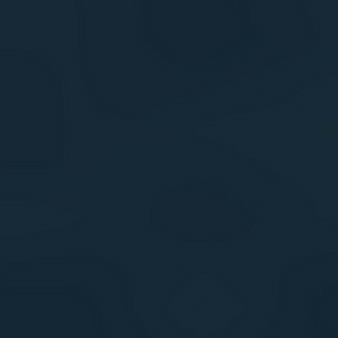
Label: other